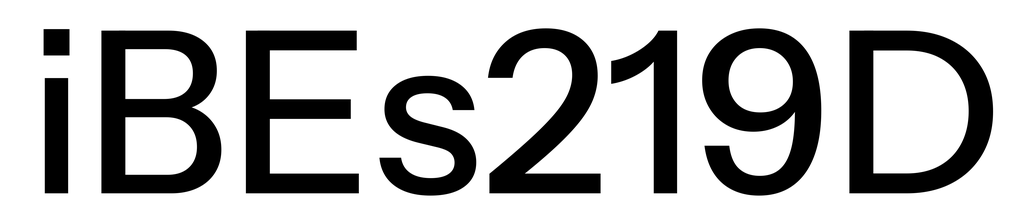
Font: InstrumentSans_Medium